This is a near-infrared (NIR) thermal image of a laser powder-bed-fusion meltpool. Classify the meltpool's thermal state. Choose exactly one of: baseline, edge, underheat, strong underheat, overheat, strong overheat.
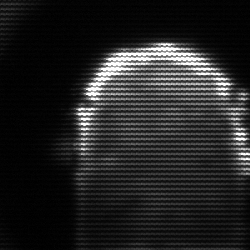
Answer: baseline